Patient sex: M
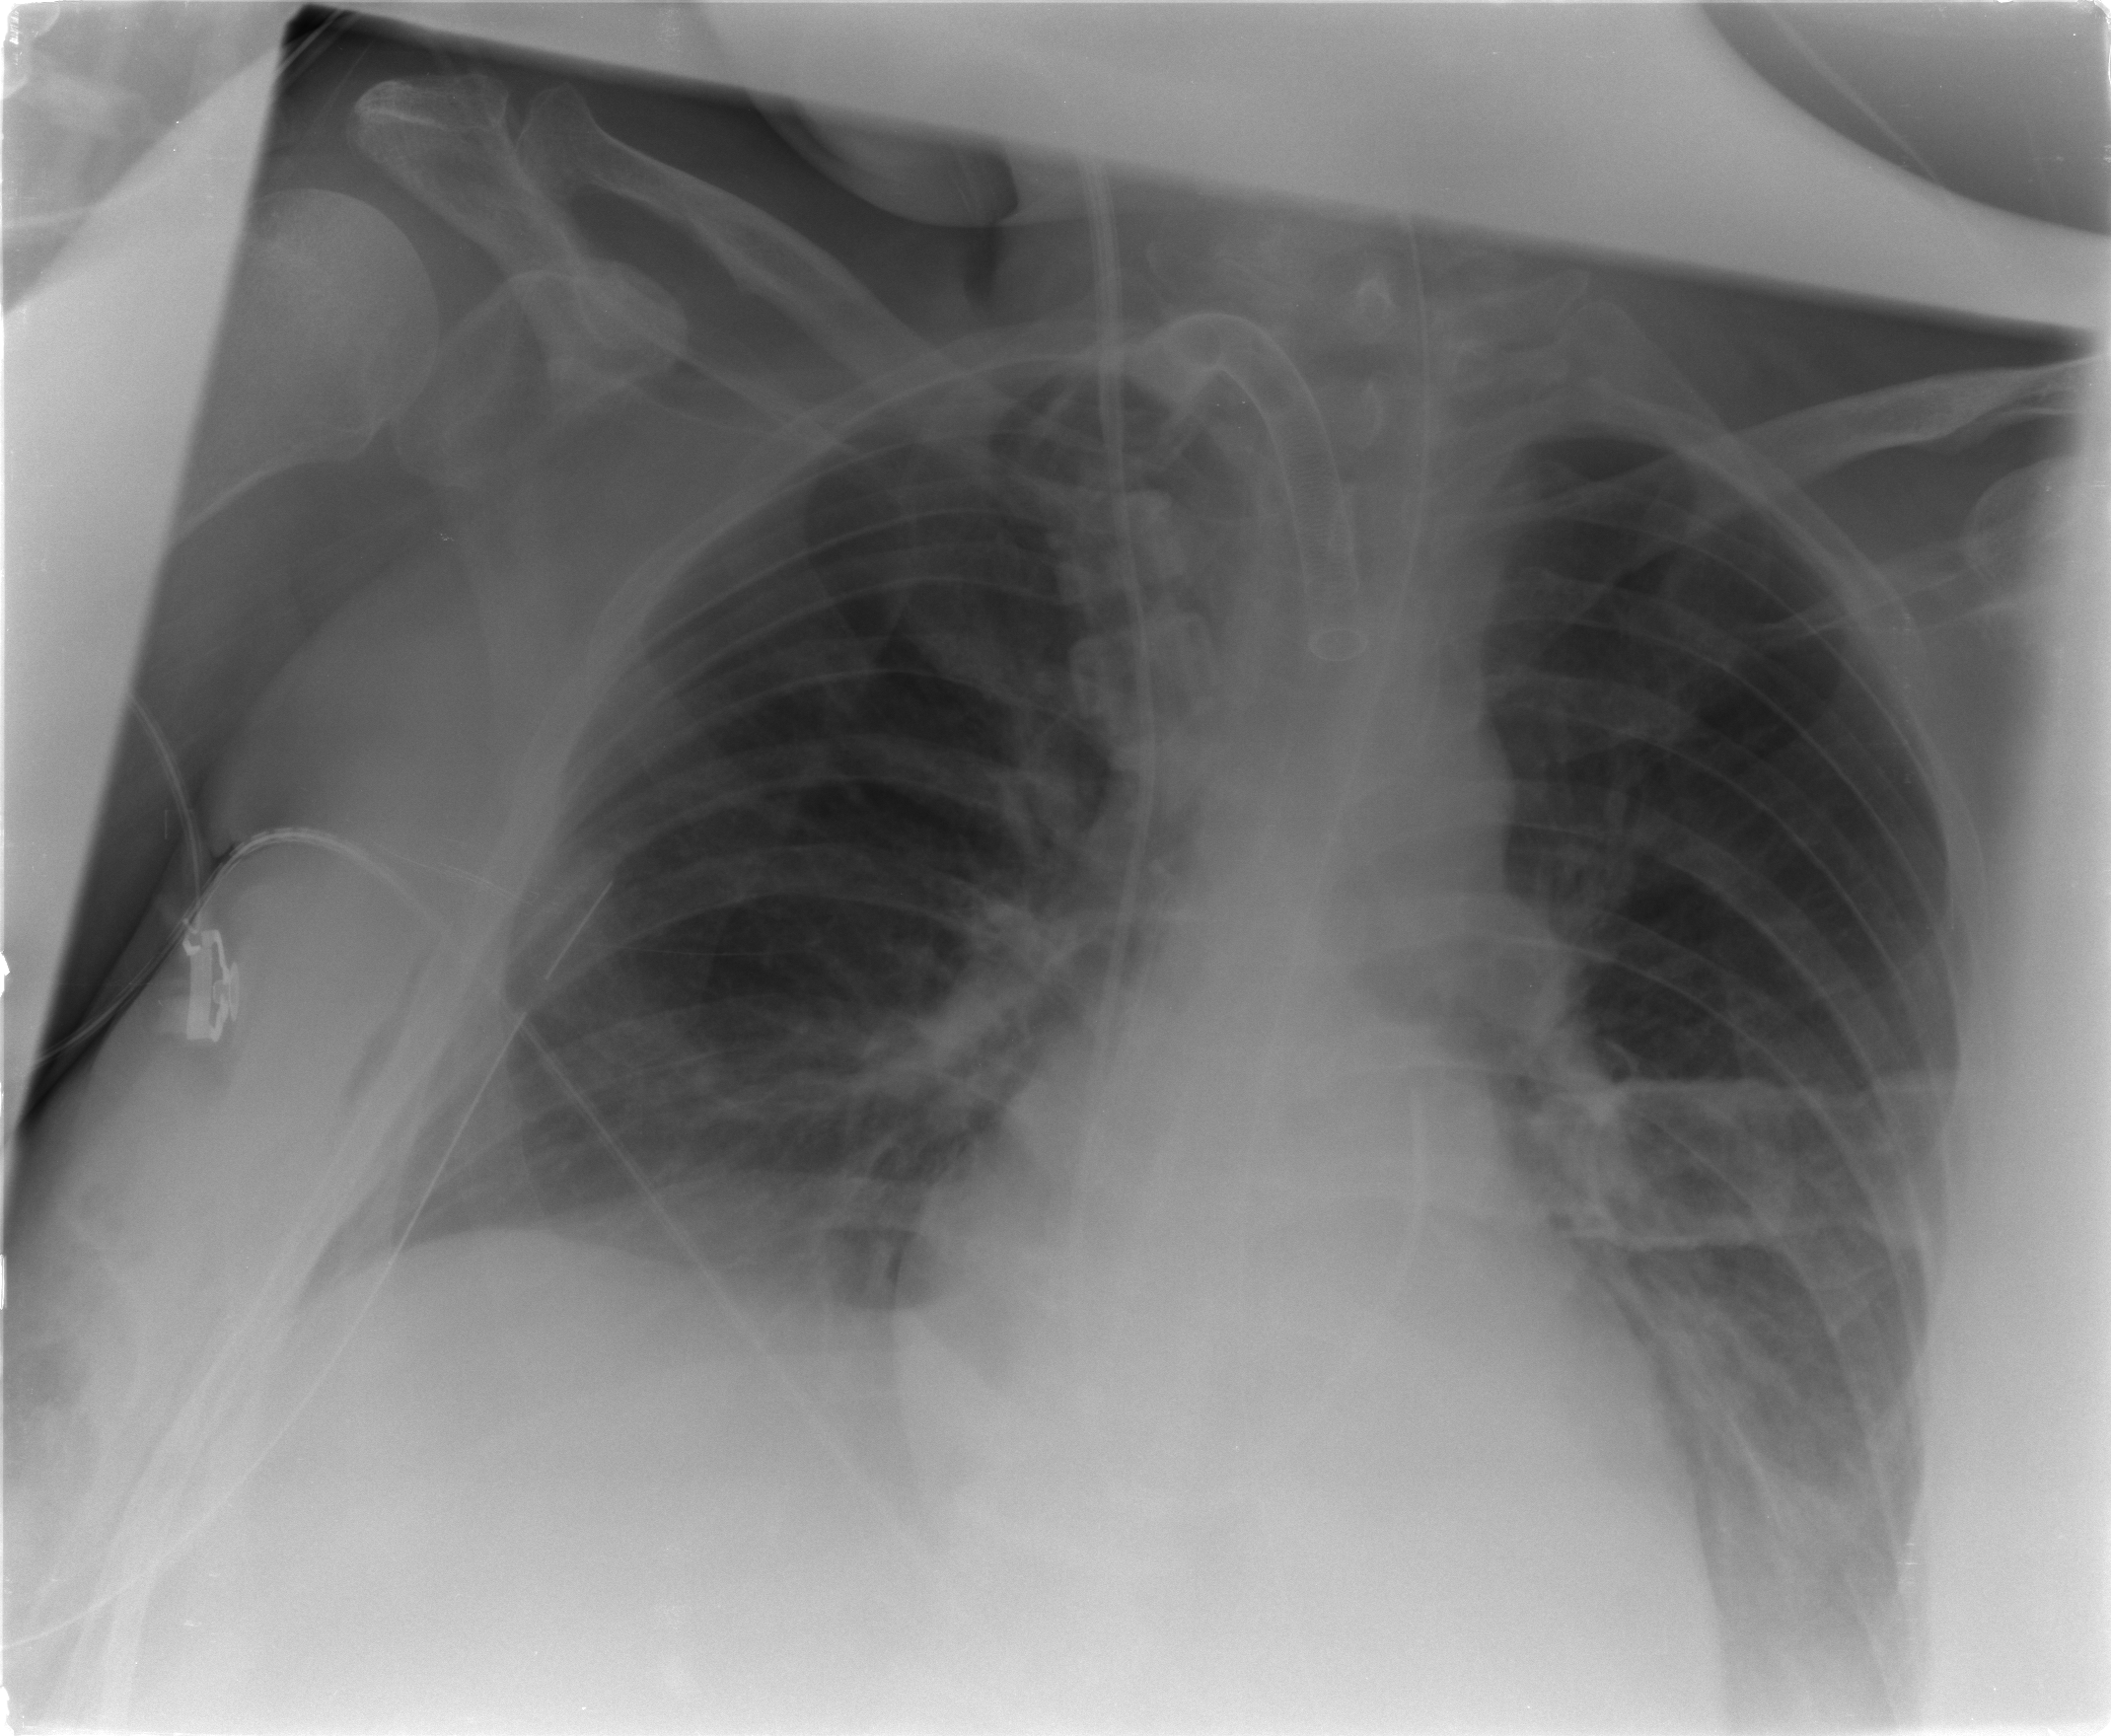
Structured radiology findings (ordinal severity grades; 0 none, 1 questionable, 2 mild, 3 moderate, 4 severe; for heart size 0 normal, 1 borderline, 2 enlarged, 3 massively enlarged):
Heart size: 2
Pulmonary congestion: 2
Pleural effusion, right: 0
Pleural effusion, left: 2
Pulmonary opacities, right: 0
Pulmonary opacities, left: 0
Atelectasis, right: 2
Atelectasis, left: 2